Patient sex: F
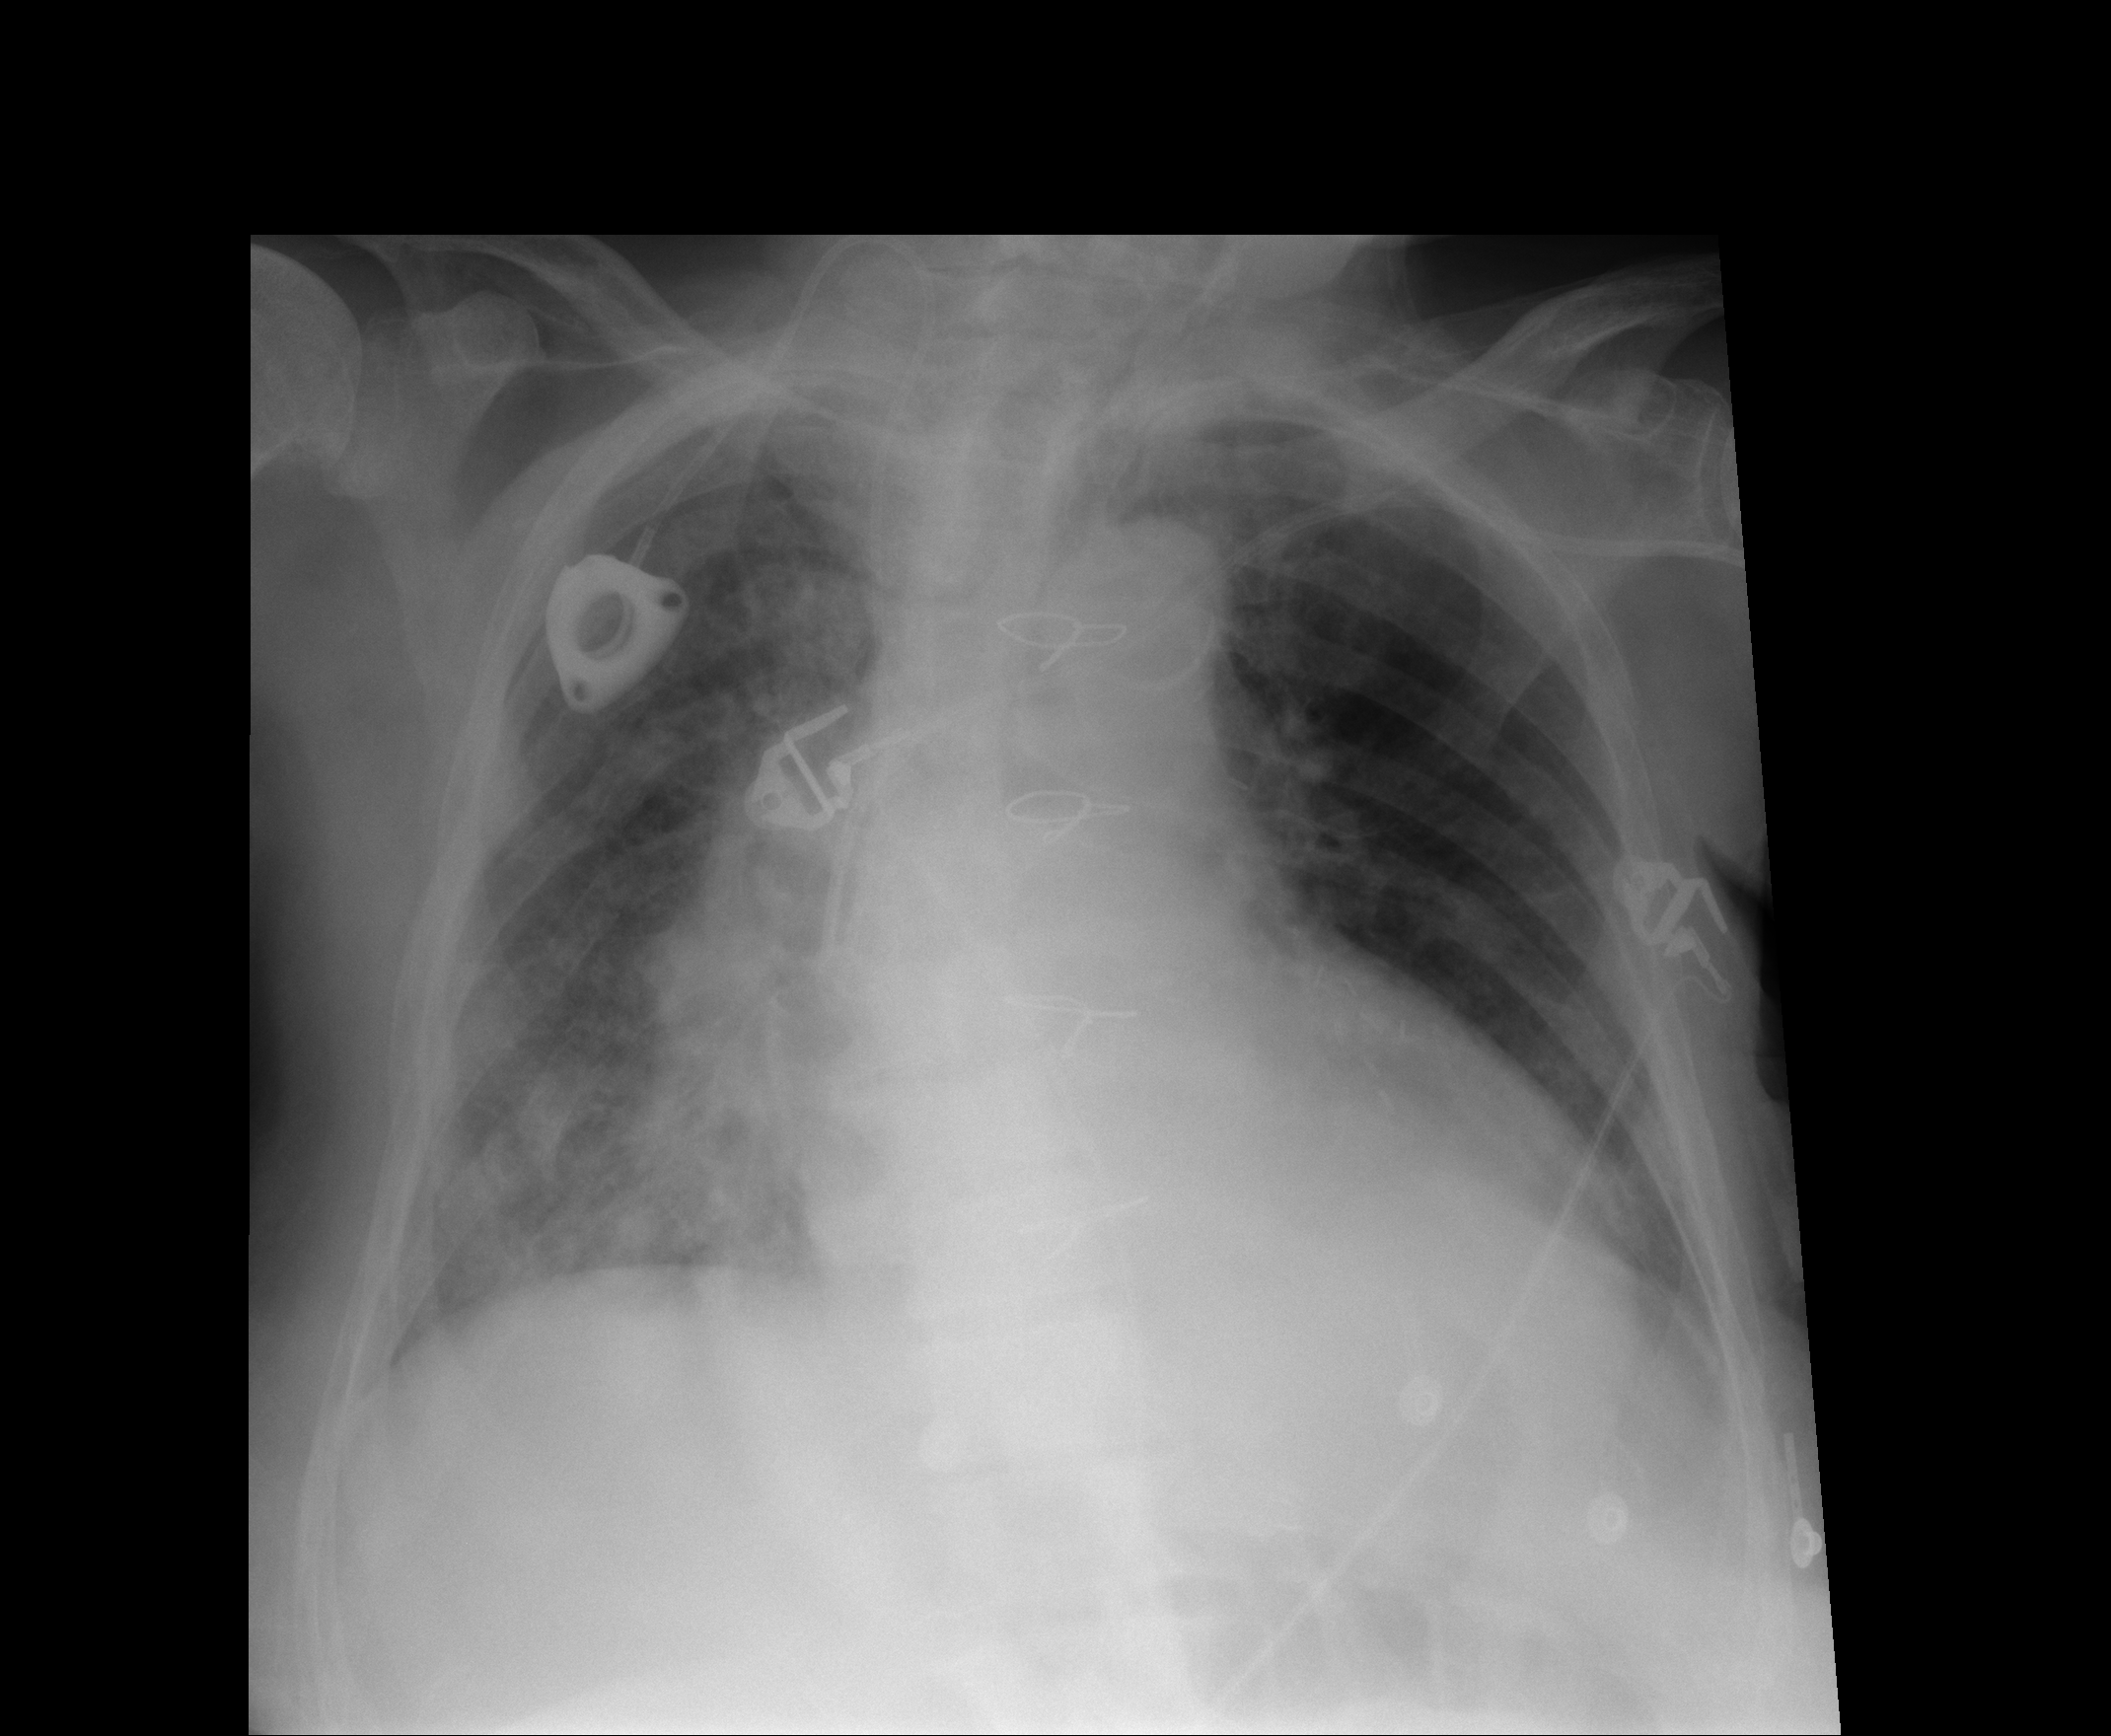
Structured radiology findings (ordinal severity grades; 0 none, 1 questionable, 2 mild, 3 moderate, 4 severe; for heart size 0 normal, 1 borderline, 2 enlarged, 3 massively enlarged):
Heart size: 2
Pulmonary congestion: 0
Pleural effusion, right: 1
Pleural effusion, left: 0
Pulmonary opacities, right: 3
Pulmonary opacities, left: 0
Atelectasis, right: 2
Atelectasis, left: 2